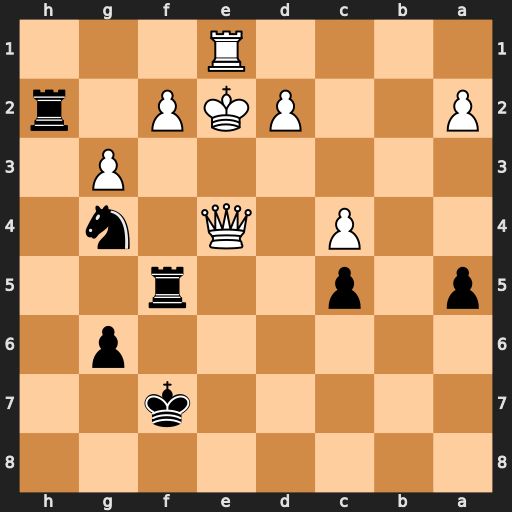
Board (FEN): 8/5k2/6p1/p1p2r2/2P1Q1n1/6P1/P2PKP1r/4R3
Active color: b
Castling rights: -
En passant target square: -
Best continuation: Re5 Qxe5 Nxe5